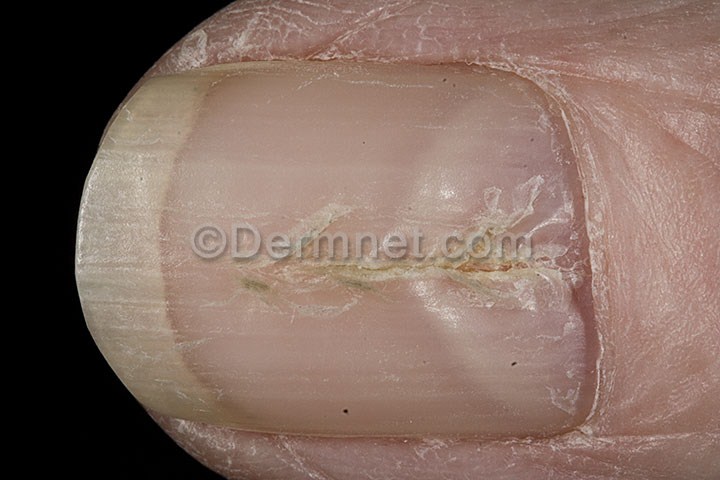
Disease: Nail Fungus and other Nail Disease